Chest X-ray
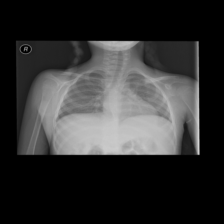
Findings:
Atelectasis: negative
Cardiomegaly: negative
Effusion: negative
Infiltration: negative
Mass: negative
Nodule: negative
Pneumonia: negative
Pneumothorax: negative
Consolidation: negative
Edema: negative
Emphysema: negative
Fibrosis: negative
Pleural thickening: negative
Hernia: negative